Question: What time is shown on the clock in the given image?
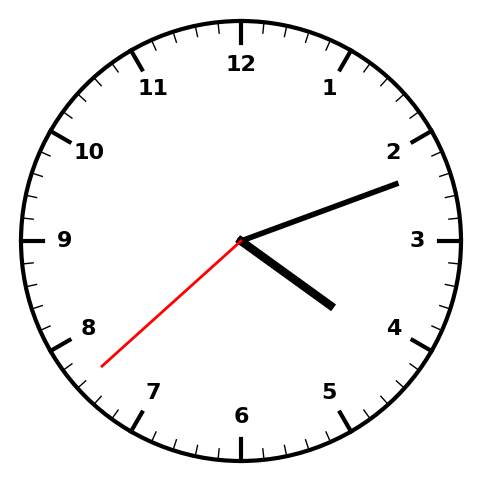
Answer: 04:11:38